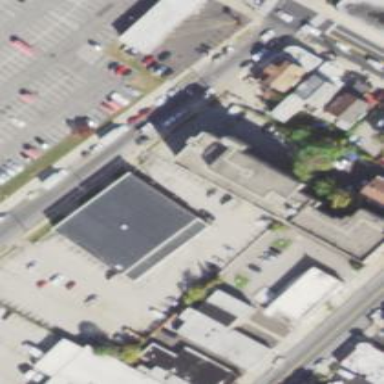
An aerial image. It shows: Warehouse.